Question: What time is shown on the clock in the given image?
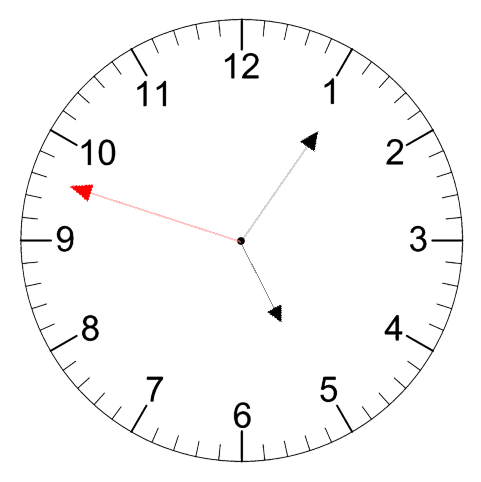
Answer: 05:05:48